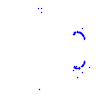
Particle: proton